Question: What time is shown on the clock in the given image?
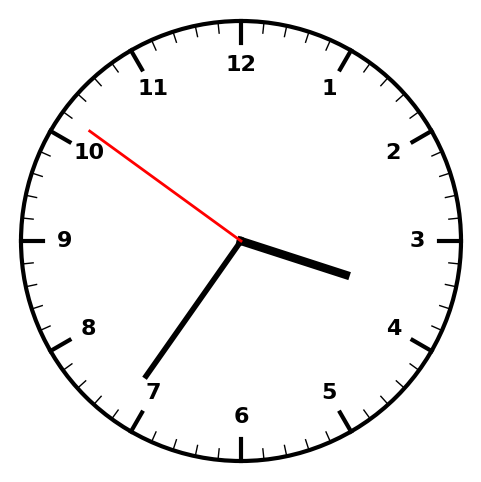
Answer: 03:35:51